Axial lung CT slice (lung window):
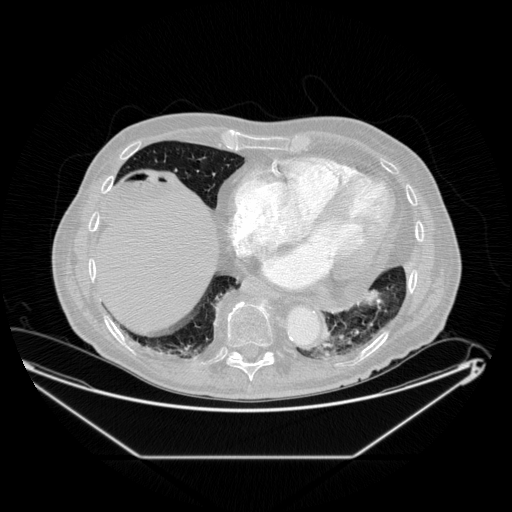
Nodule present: no